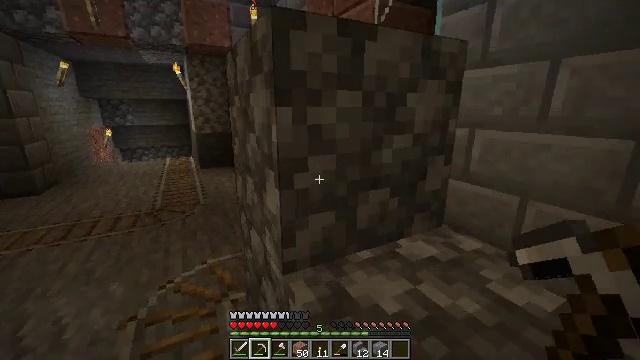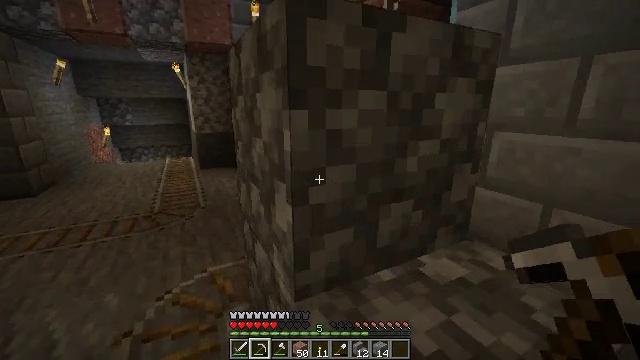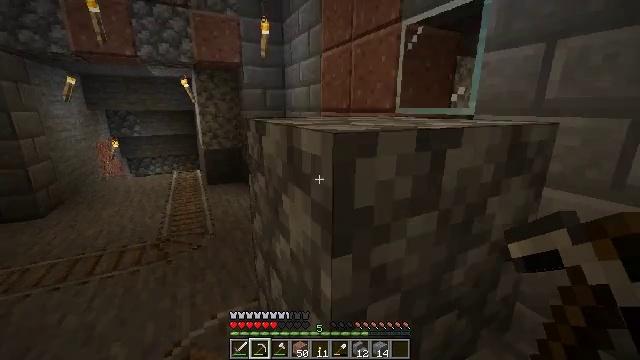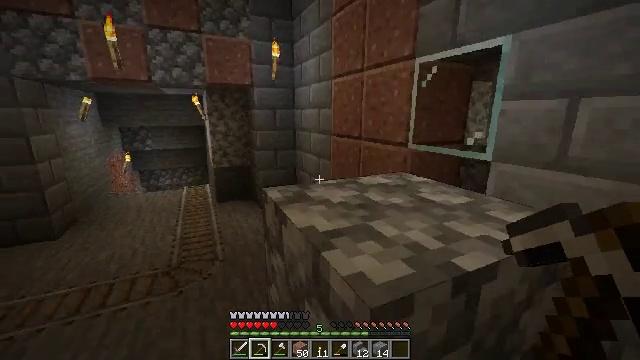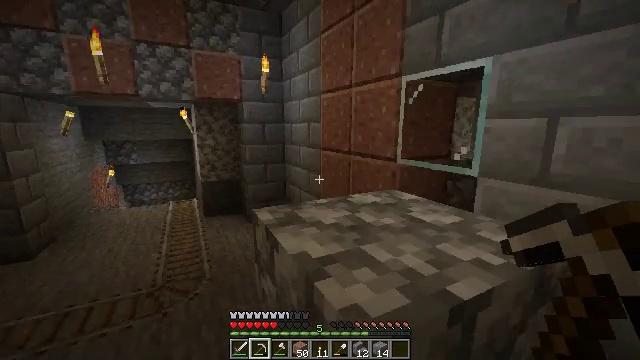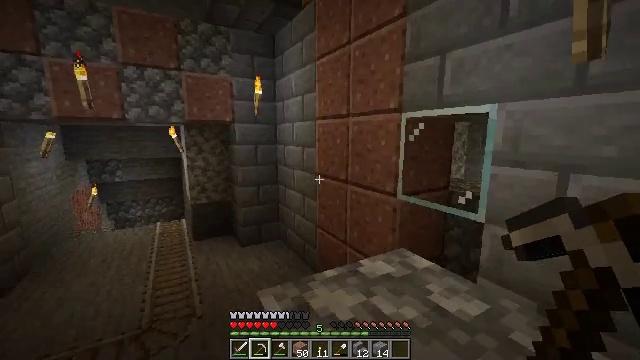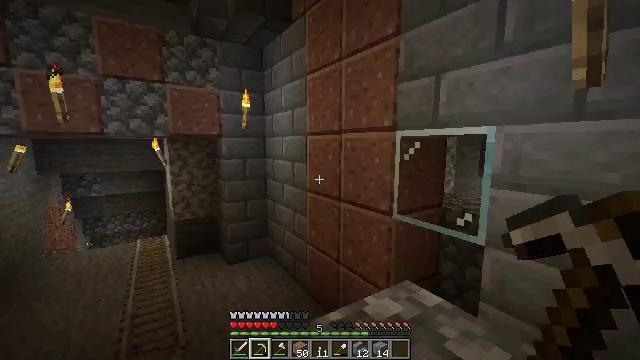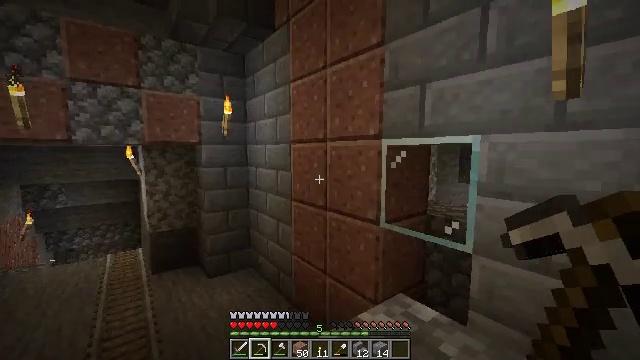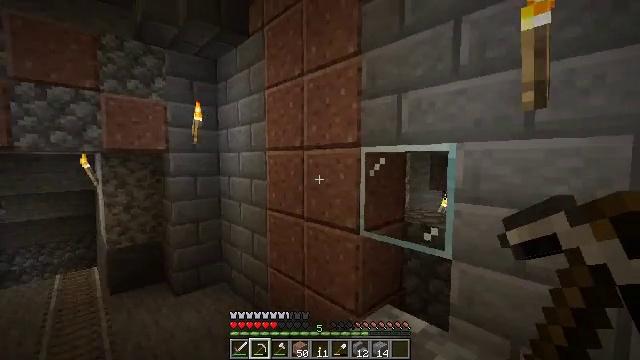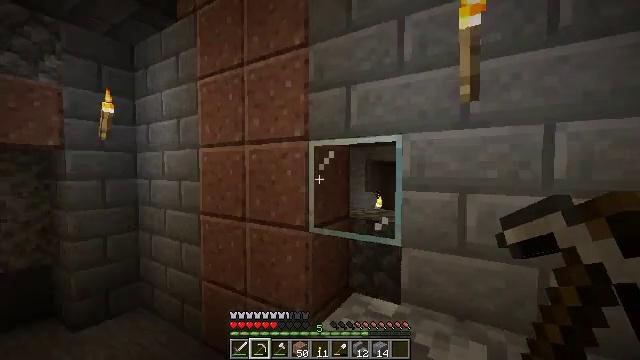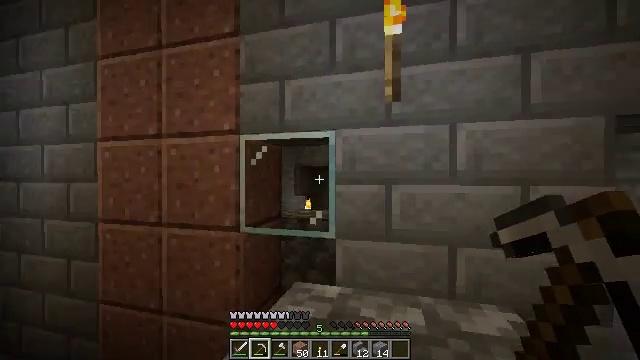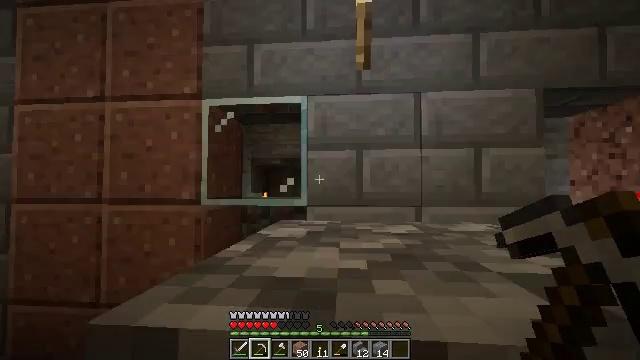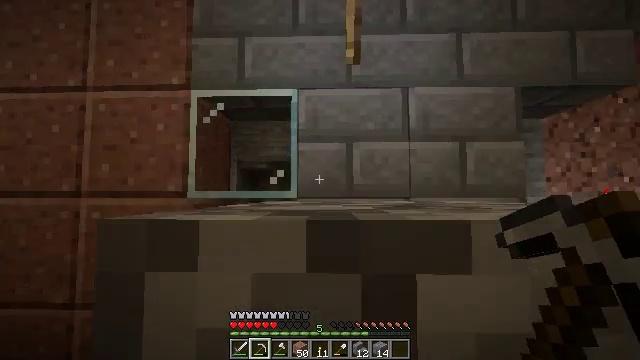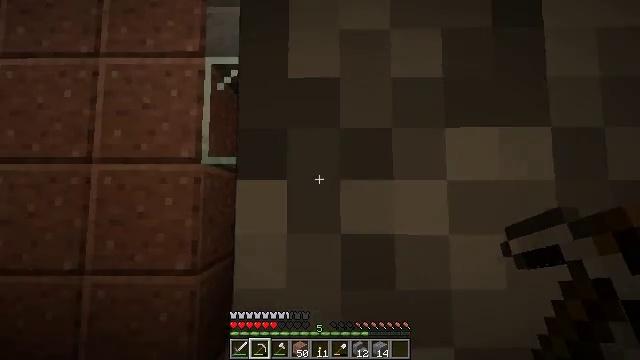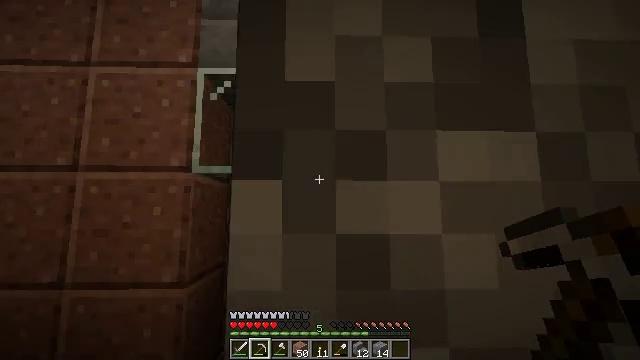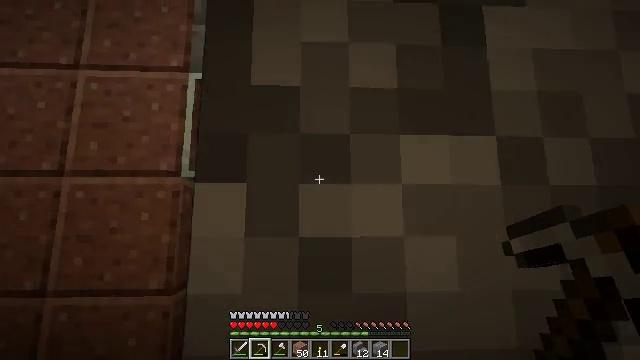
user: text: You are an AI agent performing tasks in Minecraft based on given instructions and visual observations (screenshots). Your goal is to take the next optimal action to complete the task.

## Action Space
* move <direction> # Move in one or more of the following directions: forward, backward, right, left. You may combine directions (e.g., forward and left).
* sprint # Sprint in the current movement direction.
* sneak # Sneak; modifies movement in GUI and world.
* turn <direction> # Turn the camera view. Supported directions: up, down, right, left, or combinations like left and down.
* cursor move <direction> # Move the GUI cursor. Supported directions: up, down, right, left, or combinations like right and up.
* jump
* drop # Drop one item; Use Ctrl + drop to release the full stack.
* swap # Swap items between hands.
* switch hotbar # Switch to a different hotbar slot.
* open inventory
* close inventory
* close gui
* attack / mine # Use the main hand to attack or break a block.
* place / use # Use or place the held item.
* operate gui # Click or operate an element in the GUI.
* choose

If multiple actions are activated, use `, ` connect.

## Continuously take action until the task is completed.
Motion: motion action
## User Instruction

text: Break polished granite.
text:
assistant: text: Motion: move forward
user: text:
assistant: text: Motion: move forward, turn left, jump
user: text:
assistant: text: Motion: move forward, turn left and up, jump
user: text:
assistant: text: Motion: move forward, turn right and up, jump
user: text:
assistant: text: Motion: move forward, turn right and up, jump
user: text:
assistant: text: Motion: move forward, turn right and up
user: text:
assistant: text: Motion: move forward, turn right and up
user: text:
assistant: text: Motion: move forward, turn right and up
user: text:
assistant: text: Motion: move forward, turn right and up
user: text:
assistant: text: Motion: move forward, turn right and up
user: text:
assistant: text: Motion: turn right and up
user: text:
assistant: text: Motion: turn right and up
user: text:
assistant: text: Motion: turn right and up
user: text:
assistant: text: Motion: move right, turn right and up
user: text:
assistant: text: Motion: move right, turn right and up
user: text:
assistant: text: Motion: move forward and move right
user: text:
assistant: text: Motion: move forward and move right
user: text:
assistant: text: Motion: move forward and move right
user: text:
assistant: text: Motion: move forward and move right
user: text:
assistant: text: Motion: move forward and move right, turn left and down
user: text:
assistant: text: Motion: move forward and move right, turn left and down
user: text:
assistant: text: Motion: move forward and move right, turn left and down
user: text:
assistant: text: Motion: move forward and move right, turn left
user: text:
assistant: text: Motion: move right
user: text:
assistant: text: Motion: move right, turn left and down
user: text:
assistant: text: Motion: move right, turn left and down
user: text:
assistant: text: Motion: turn left and down
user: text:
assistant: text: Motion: turn left
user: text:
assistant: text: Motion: turn left and down
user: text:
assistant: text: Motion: turn left and down